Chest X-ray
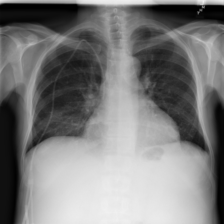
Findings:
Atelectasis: negative
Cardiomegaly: negative
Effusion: negative
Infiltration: positive
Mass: negative
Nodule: negative
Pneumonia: negative
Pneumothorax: negative
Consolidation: negative
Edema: negative
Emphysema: negative
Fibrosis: negative
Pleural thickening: negative
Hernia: negative